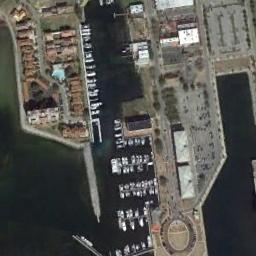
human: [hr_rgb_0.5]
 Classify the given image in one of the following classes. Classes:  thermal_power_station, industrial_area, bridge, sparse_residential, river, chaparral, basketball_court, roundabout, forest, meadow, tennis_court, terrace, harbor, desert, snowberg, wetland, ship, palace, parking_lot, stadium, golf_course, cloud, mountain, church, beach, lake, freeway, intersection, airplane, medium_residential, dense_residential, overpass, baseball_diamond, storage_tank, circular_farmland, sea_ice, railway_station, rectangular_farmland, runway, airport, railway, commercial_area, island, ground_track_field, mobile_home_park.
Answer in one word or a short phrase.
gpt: harbor